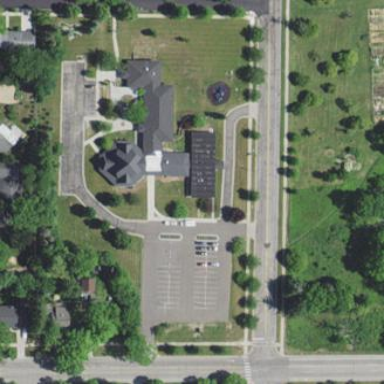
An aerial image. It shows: Building that serves as place of worship.